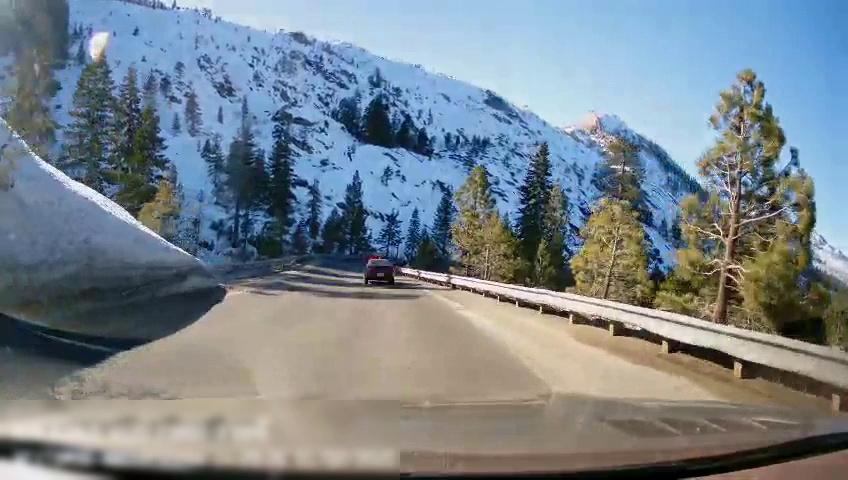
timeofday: Day
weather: Sunny
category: Drivable Space
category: Vehicles | Car